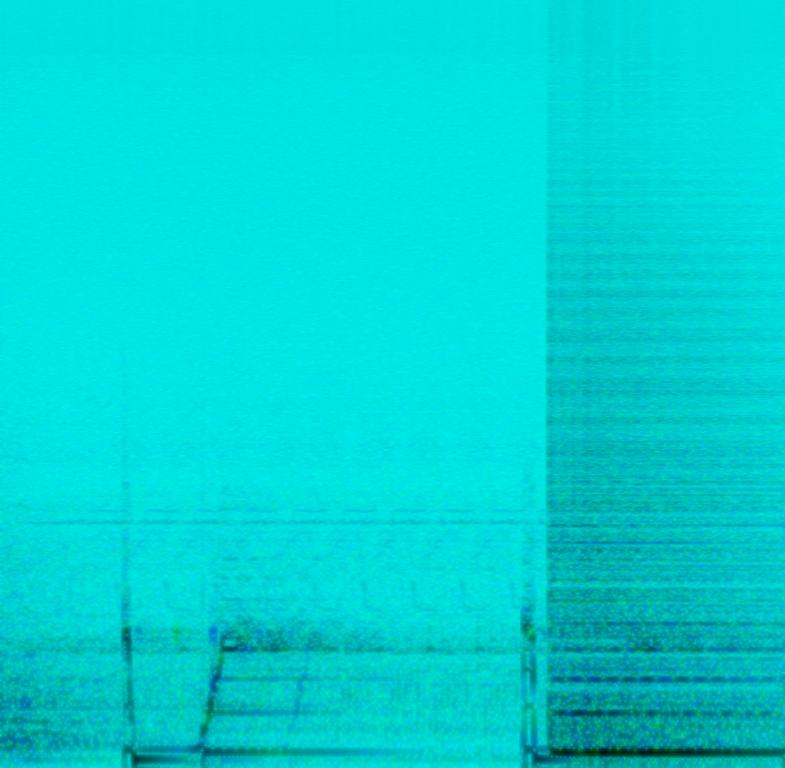
This song contains experimental synth sounds creating a dark and mystical atmosphere. This song may be playing at a festival building up tension.